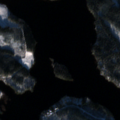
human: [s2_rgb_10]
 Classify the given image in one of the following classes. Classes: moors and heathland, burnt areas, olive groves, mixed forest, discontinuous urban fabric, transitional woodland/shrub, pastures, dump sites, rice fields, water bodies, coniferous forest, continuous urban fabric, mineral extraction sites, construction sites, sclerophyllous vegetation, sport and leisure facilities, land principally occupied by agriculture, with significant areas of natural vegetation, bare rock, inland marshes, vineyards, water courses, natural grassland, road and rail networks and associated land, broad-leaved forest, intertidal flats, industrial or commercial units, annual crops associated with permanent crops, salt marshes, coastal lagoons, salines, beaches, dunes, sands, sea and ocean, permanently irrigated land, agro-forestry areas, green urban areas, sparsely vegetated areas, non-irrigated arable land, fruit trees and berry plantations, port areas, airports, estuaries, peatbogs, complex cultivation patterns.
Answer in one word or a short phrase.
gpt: non-irrigated arable land, coniferous forest, water bodies